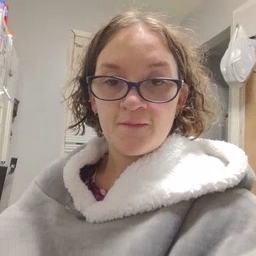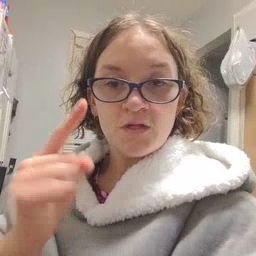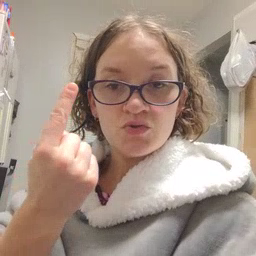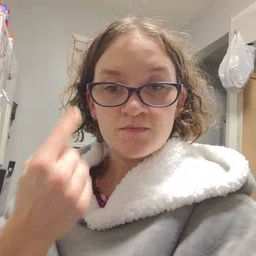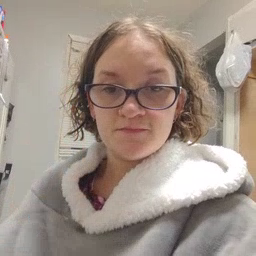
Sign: first